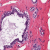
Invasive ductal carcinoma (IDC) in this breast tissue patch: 0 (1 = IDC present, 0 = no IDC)